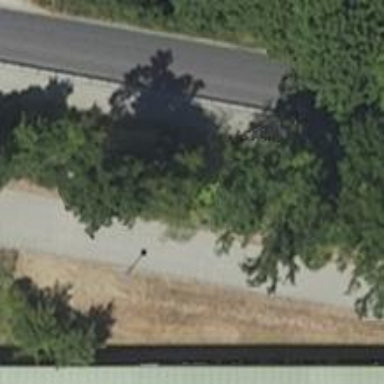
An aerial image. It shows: Row of deciduous broadleaved trees.